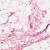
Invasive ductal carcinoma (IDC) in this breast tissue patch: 0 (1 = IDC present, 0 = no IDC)